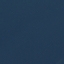
Land use / land cover: SeaLake